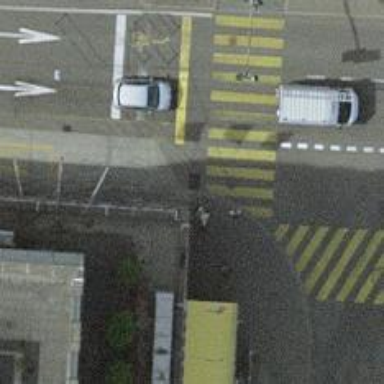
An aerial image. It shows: Kerb serving as barrier.